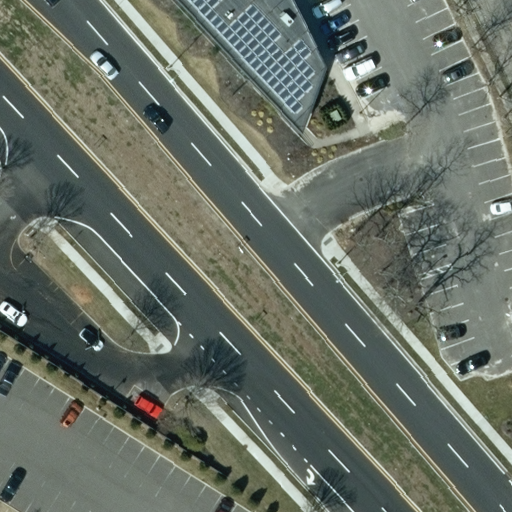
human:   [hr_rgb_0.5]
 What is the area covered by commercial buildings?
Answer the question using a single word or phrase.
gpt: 370m2

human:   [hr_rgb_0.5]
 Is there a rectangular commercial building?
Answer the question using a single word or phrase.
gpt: yes

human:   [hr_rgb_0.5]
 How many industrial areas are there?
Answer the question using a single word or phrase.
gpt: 1

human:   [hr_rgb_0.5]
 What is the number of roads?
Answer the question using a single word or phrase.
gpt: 3

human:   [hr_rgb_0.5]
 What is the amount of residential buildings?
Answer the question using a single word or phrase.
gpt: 0

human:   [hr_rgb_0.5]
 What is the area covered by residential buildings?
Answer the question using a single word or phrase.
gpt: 0m2

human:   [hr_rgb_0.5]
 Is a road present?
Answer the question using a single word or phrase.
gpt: yes

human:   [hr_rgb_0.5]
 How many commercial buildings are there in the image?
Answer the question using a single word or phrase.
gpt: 1

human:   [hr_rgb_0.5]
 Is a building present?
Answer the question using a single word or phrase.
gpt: yes

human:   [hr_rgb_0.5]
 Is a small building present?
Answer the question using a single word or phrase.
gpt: no

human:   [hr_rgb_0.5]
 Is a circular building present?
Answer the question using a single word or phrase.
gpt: no

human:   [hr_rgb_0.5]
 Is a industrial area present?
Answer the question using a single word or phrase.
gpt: yes

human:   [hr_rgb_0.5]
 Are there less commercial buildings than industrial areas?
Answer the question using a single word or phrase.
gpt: no

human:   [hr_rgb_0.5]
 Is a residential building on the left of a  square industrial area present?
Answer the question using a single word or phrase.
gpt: no

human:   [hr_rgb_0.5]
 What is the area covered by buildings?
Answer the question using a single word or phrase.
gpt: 370m2

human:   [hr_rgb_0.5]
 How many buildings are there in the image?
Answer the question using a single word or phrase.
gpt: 1

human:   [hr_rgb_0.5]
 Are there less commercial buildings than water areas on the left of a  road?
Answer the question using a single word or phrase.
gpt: no

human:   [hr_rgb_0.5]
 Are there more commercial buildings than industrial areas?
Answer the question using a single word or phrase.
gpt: no

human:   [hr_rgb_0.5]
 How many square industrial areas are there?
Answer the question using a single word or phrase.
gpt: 0

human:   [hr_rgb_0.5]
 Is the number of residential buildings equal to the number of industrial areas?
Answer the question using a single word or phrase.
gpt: no

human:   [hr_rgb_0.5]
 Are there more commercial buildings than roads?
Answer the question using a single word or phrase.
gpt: no

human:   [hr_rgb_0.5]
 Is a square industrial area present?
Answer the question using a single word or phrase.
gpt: no

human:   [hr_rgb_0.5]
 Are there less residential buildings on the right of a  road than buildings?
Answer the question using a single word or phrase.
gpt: yes

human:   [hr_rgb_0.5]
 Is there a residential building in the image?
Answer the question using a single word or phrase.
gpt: no

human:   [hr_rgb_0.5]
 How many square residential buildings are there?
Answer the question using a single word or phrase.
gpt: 0

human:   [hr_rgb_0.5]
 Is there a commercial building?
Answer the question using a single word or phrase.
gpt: yes

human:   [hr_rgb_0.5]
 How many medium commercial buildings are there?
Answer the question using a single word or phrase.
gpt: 1

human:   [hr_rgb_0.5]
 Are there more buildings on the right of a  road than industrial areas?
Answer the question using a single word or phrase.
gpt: no

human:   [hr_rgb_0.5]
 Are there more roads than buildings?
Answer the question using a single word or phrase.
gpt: yes

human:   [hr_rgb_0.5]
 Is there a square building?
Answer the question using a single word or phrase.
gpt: no

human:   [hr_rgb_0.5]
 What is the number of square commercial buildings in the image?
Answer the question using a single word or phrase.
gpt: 0

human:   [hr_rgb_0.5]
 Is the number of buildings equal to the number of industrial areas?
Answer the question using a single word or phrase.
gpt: yes

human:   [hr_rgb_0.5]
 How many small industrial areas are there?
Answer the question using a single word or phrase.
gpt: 0

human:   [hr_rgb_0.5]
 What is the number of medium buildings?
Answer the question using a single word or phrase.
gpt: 1

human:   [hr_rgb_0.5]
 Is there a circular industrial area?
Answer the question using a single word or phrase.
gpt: no

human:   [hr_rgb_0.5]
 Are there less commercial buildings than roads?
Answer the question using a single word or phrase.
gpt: yes

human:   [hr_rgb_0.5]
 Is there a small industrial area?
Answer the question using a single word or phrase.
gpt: no

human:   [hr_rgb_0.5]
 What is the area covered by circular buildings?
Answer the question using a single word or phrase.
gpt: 0m2

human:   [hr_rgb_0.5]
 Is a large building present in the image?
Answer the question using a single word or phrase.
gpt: no

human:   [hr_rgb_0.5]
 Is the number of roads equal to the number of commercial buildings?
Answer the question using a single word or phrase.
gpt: no

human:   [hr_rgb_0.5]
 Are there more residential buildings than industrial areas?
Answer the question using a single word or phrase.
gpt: no

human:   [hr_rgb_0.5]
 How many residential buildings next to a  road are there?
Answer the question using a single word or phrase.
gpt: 0

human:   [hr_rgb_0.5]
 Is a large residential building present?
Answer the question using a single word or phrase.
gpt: no

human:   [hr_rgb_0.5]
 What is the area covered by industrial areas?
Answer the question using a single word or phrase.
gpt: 1909m2

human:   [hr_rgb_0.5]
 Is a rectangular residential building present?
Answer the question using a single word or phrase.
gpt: no

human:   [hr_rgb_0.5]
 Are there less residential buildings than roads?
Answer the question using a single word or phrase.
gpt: yes

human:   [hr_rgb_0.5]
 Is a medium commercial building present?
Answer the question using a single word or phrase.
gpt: yes

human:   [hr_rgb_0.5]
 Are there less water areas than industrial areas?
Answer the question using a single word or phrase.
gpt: yes

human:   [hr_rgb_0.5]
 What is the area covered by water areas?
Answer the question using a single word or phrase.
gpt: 0m2

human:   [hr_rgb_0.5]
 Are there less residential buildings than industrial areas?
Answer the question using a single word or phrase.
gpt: yes

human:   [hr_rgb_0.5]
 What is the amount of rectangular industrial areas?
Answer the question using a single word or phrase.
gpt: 1

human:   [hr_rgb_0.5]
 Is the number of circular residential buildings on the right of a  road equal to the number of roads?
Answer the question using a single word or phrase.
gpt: no

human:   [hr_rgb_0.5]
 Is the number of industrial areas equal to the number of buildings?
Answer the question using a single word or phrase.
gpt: yes

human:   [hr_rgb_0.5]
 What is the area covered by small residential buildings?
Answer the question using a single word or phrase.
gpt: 0m2

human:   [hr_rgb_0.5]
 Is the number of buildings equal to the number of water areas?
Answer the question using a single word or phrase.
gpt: no

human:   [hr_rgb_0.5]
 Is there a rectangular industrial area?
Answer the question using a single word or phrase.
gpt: yes

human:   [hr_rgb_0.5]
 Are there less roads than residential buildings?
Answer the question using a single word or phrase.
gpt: no

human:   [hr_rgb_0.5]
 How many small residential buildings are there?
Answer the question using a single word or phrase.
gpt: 0

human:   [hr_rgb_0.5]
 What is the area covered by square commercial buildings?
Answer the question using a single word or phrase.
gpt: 0m2

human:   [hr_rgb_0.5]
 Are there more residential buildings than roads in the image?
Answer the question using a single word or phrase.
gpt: no

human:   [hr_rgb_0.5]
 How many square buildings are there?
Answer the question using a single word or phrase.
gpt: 0

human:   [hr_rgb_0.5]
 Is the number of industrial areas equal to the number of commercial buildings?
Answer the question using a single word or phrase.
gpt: yes

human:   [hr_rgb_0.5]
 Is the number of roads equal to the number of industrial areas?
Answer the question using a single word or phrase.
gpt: no

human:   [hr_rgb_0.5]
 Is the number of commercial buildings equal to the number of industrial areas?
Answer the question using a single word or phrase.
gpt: yes